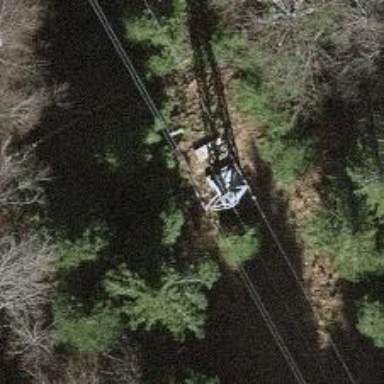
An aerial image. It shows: Lattice structure tower used for power distribution.